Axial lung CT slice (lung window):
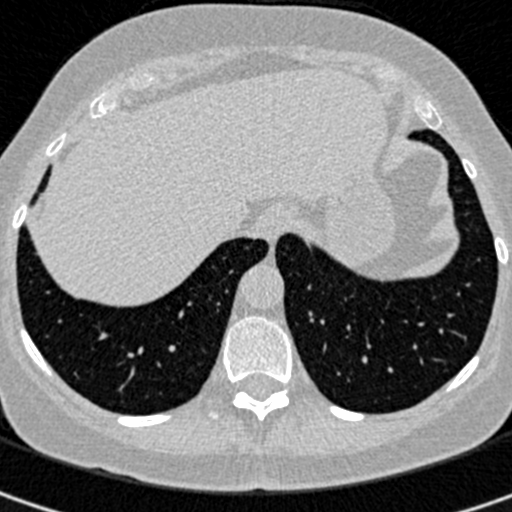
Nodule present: no